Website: lowes
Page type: delivery-shipping
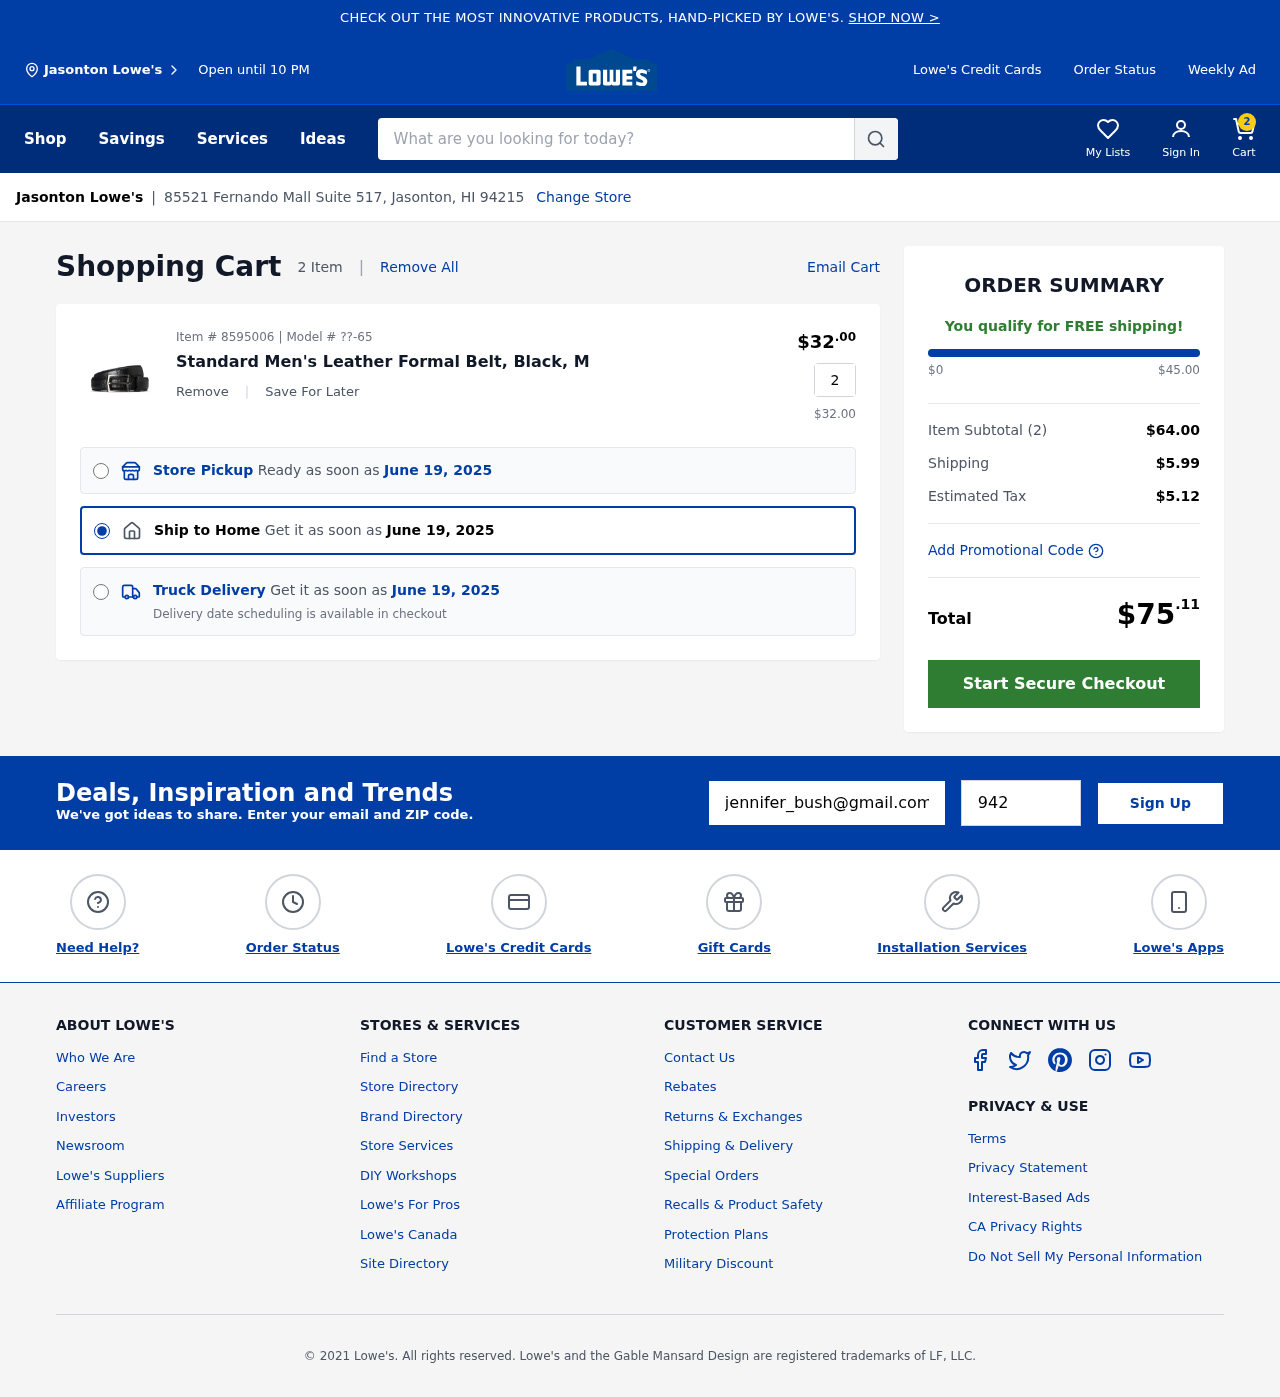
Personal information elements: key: PII_CITY
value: Jasonton
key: PII_EMAIL
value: jennifer_bush@gmail.com
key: PII_POSTCODE
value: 94215
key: PII_STREET
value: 85521 Fernando Mall Suite 517
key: PII_CITY2
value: Jasonton
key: PII_CITY_STATE_ZIP
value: Jasonton, HI 94215
Product elements: key: PRODUCT1_NAME
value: Standard Men's Leather Formal Belt, Black, M
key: PRODUCT1_PRICE
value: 32
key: PRODUCT1_QUANTITY
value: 2
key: PRODUCT1_MODEL
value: ??-65
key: PRODUCT1_PRICE2
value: $32.00
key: PRODUCT1_ITEM_NUMBER
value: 8595006
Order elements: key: ORDER_NUM_ITEMS
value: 2
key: ORDER_DELIVERY_DATE
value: June 19, 2025
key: ORDER_DELIVERY_DATE2
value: June 19, 2025
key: ORDER_DELIVERY_DATE3
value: June 19, 2025
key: ORDER_SUBTOTAL
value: $64.00
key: ORDER_SHIPPING_COST
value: $5.99
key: ORDER_TAX
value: $5.12
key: ORDER_TOTAL
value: $75.11
Search elements: key: HEADER_SEARCH
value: What are you looking for today?